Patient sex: M
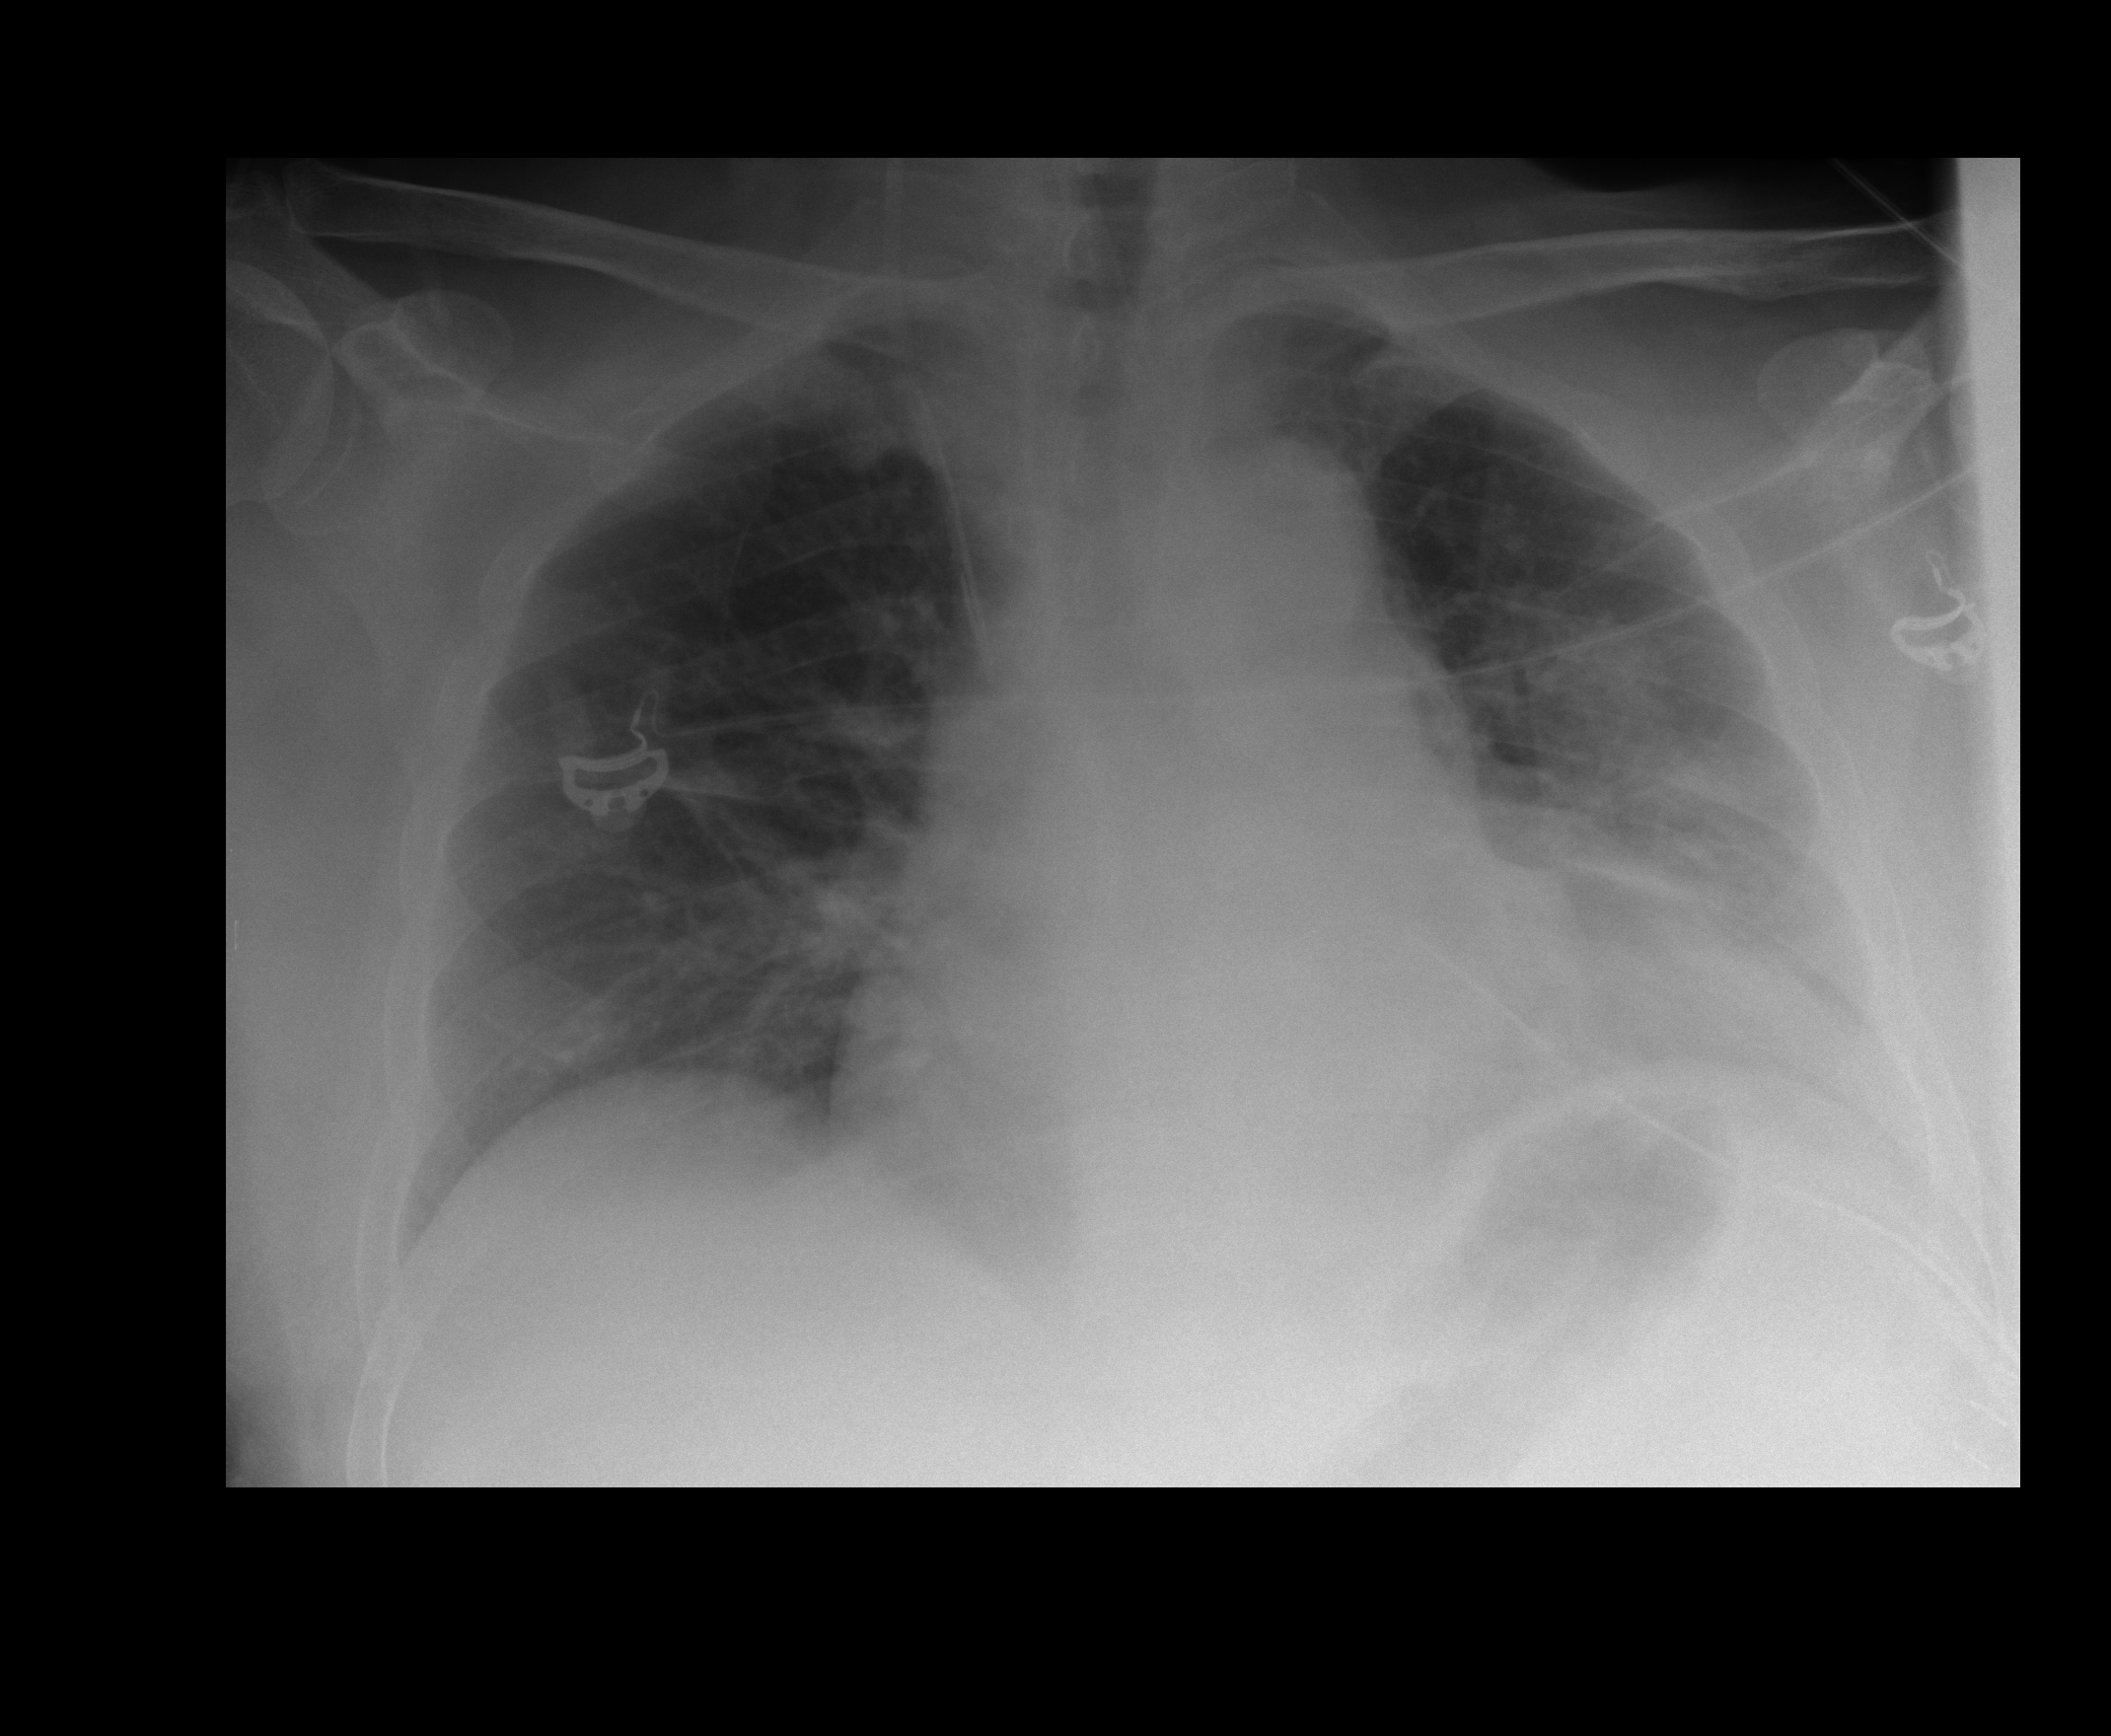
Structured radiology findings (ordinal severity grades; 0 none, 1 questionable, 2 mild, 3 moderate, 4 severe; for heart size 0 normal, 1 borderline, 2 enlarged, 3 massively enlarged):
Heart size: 2
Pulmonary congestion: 2
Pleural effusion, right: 0
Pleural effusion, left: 2
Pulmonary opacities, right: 1
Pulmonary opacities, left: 2
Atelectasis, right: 0
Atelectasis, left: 2